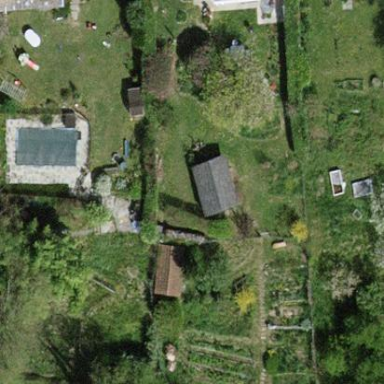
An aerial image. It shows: Garden surrounded by fence.